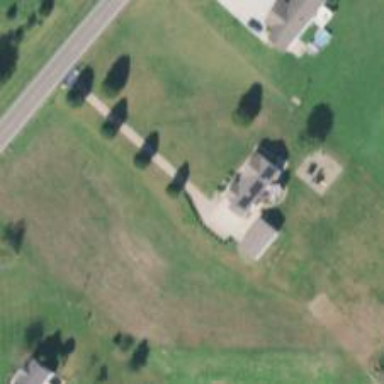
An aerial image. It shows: Driveway.